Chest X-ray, AP view. Patient: 62 years old, sex M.
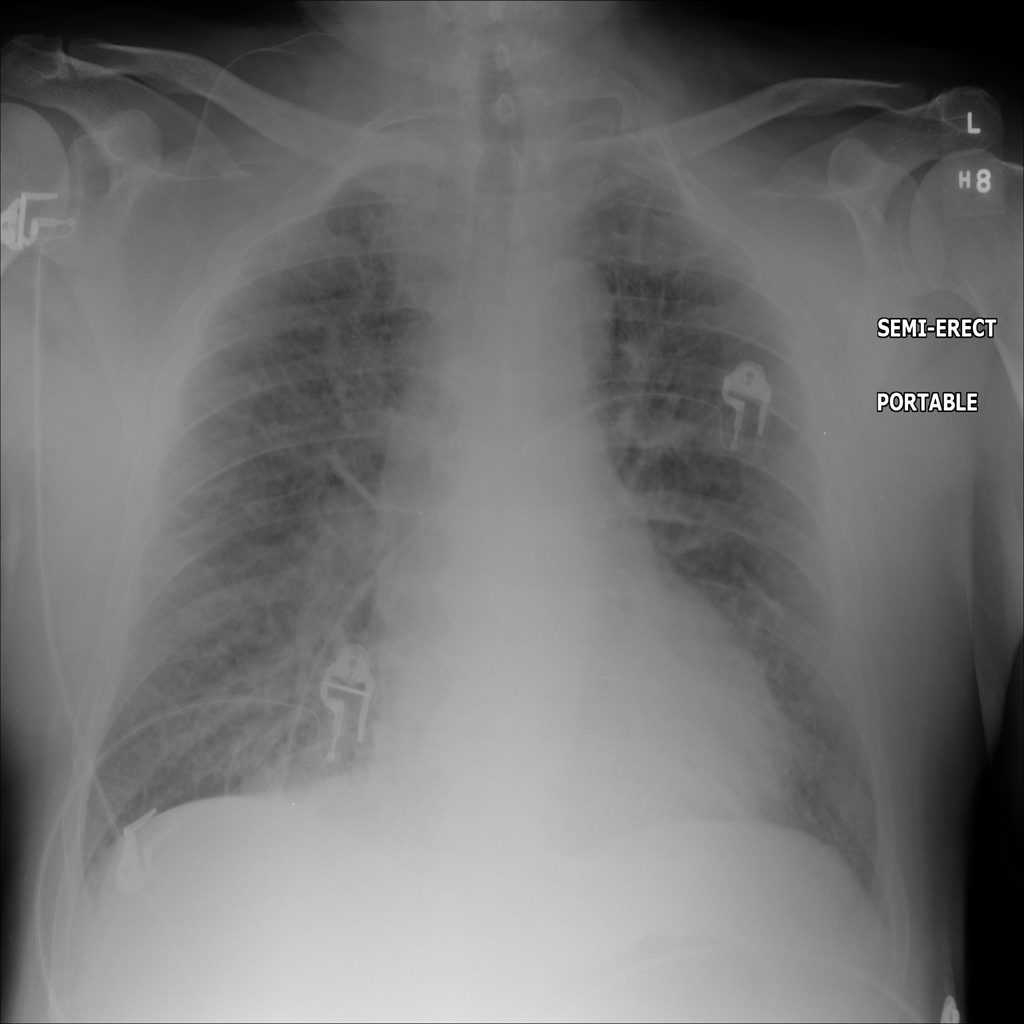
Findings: No Finding